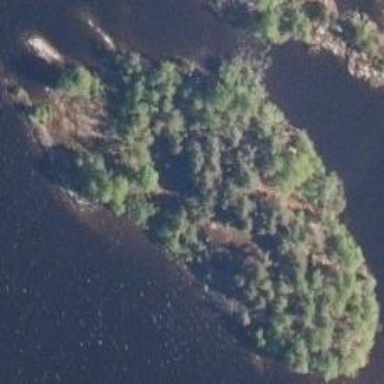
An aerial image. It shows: Islet.